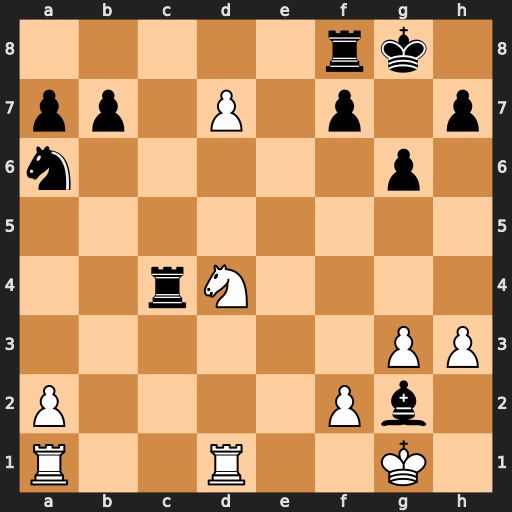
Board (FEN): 5rk1/pp1P1p1p/n5p1/8/2rN4/6PP/P4Pb1/R2R2K1
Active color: w
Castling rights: -
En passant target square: -
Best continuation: Ne6 fxe6 d8=Q Rxd8 Rxd8+ Kf7 Kxg2